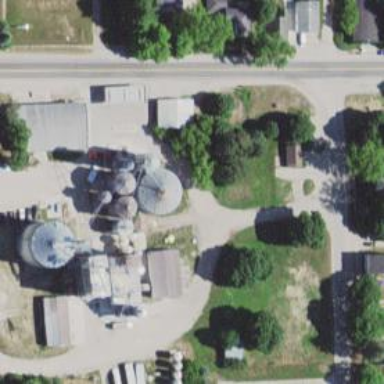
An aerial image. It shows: Silo.